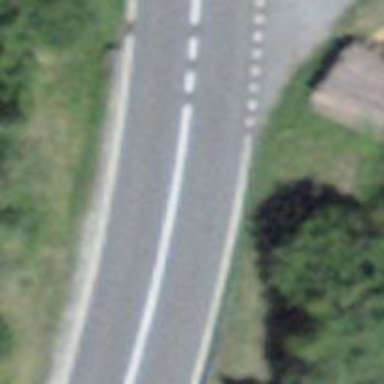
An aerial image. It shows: Tertiary road.